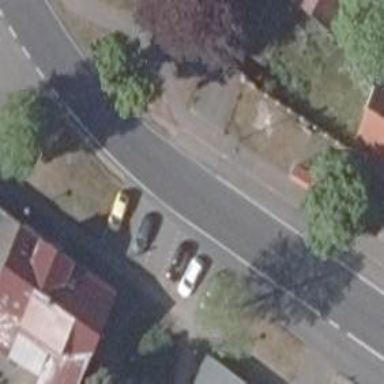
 there is cycle track on the right side."